【题型】选择题　【知识点】立体几何　【难度】medium
如图所示, 棱长为 1 的四面体木块, 其四个面均为等边三角形, 点 $P$ 是 $\triangle ABC$ 的中心, 过点 $P$ 将木块锯开, 并使得截面平行于 $AD$ 和 $BC$, 则下列关于截面的说法正确的个数为(  )

\textcircled{1}截面是矩形;

\textcircled{2} 截面的面积为 $\frac{2}{9}$;

\textcircled{3} 截面与侧面 $ABD$ 的交线平行于侧面 $ACD$.

A. 0 \quad\quad\quad B. 1 \quad\quad\quad C. 2 \quad\quad\quad D. 3
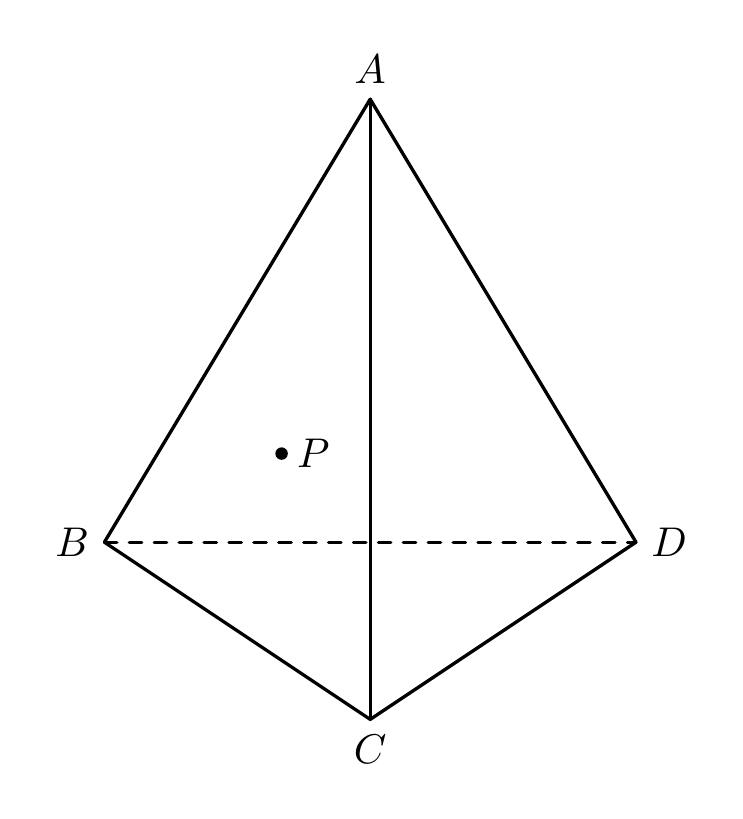
【解答】
【答案】 D

【分析】 根据线面平行的判定定理可作出该截面, 结合线面平行的性质定理可得截面是平行四边形, 再利用线面垂直的判定以及性质可判断\textcircled{1}; 继而求得截面面积判断\textcircled{2}; 根据线面平行的性质定理可判断\textcircled{3}.

【详解】 由题意可知, 点 $P$ 是 $\triangle ABC$ 的中心, 过点 $P$ 作 $EF \parallel BC$,

分别交 $AB, AC$ 于 $E, F$, 作 $FG \parallel AD$ 交 $CD$ 于 $G$, 设平面 $EFG$ 与 $BD$ 交于点 $H$,

由于 $BC \not\subset$ 平面 $EFG$, $EF \subset$ 平面 $EFG$, 故 $BC \parallel$ 平面 $EFG$,

同理 $AD \parallel$ 平面 $EFG$, 即四边形 $EFGH$ 即为截面,

由于 $BC \parallel$ 平面 $EFG$, 平面 $EFG \cap$ 平面 $BCD = HG$, $BC \subset$ 平面 $BCD$,

故 $BC \parallel HG$, 同理 $FG \parallel AD$, $EH \parallel AD$, 则 $FG \parallel EH$,

故四边形 $EFGH$ 为平行四边形, 即截面是平行四边形,

设 $M$ 为 $BC$ 的中点, 连接 $AM, DM$,

则 $AM \perp BC, DM \perp BC$, $AM \cap DM = M$, $AM, DM \subset$ 平面 $ADM$,

故 $BC \perp$ 平面 $ADM$, 又 $AD \subset$ 平面 $ADM$,

故 $BC \perp AD$, 而 $EF \parallel BC$, $FG \parallel AD$, 故 $EF \perp FG$,

即平行四边形 $EFGH$ 为矩形, 即截面是矩形, \textcircled{1}正确;

因为点 $P$ 是 $\triangle ABC$ 的中心, 则 $AP = \frac{2}{3}AM$,

故 $EF = \frac{2}{3}BC = \frac{2}{3}, AF = \frac{2}{3}AC, \therefore FG = \frac{1}{3}AD = \frac{1}{3}$,

故矩形 $EFGH$ 的面积为 $EF \times FG = \frac{2}{9}$, 即截面的面积为 $\frac{2}{9}$, \textcircled{2}正确;

由于截面与侧面 $ABD$ 的交线为 $EH$, 且 $EH \parallel FG$,

$FG \subset$ 平面 $ACD$, $EH \not\subset$ 平面 $ACD$, 故 $EH \parallel$ 平面 $ACD$,

即截面与侧面 $ABD$ 的交线平行于侧面 $ACD$, \textcircled{3}正确.

故选: D.

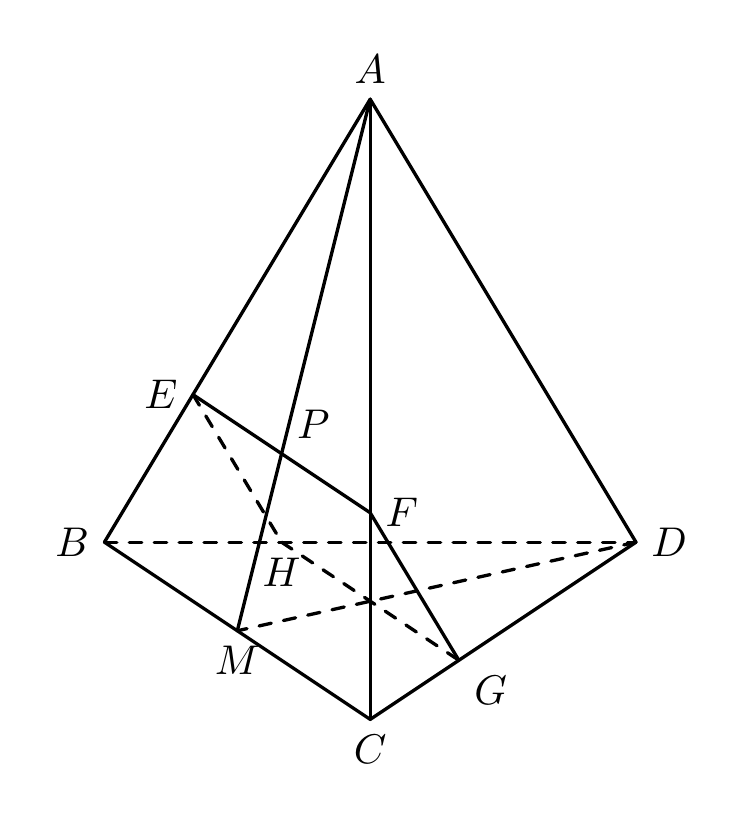